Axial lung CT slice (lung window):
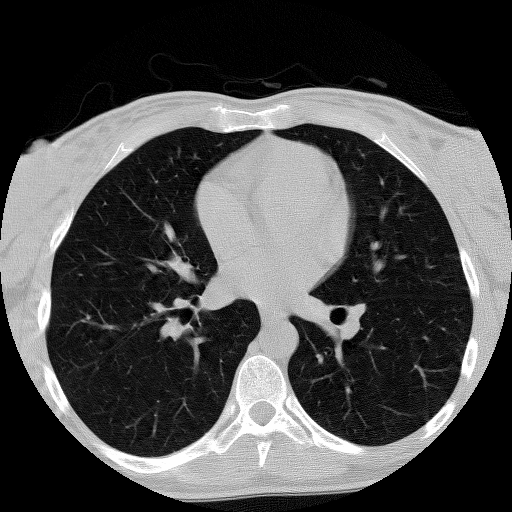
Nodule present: no